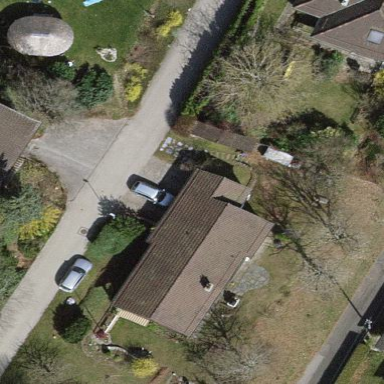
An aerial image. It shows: Simple and straightforward house.